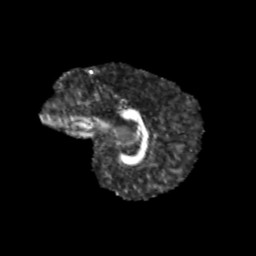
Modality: FA
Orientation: sagittal
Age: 11
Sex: male
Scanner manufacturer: siemens
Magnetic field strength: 3 T
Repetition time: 3.8 s
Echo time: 0.07 s